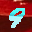
Label: 9